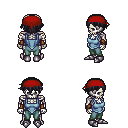
a pixel art fantasy rpg character, male body template, skeleton, blue vest, teal pants, raven short bangs hairstyle, red bandana, leather bracers, metal boots, four views (front, back, left, right), 2x2 character sprite sheet, small pixel art, hard edges, no anti-aliasing